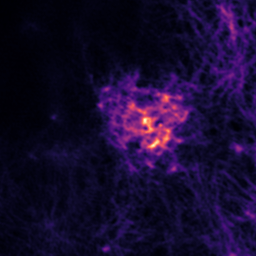
Label: Super-resolution F-actin image